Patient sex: M
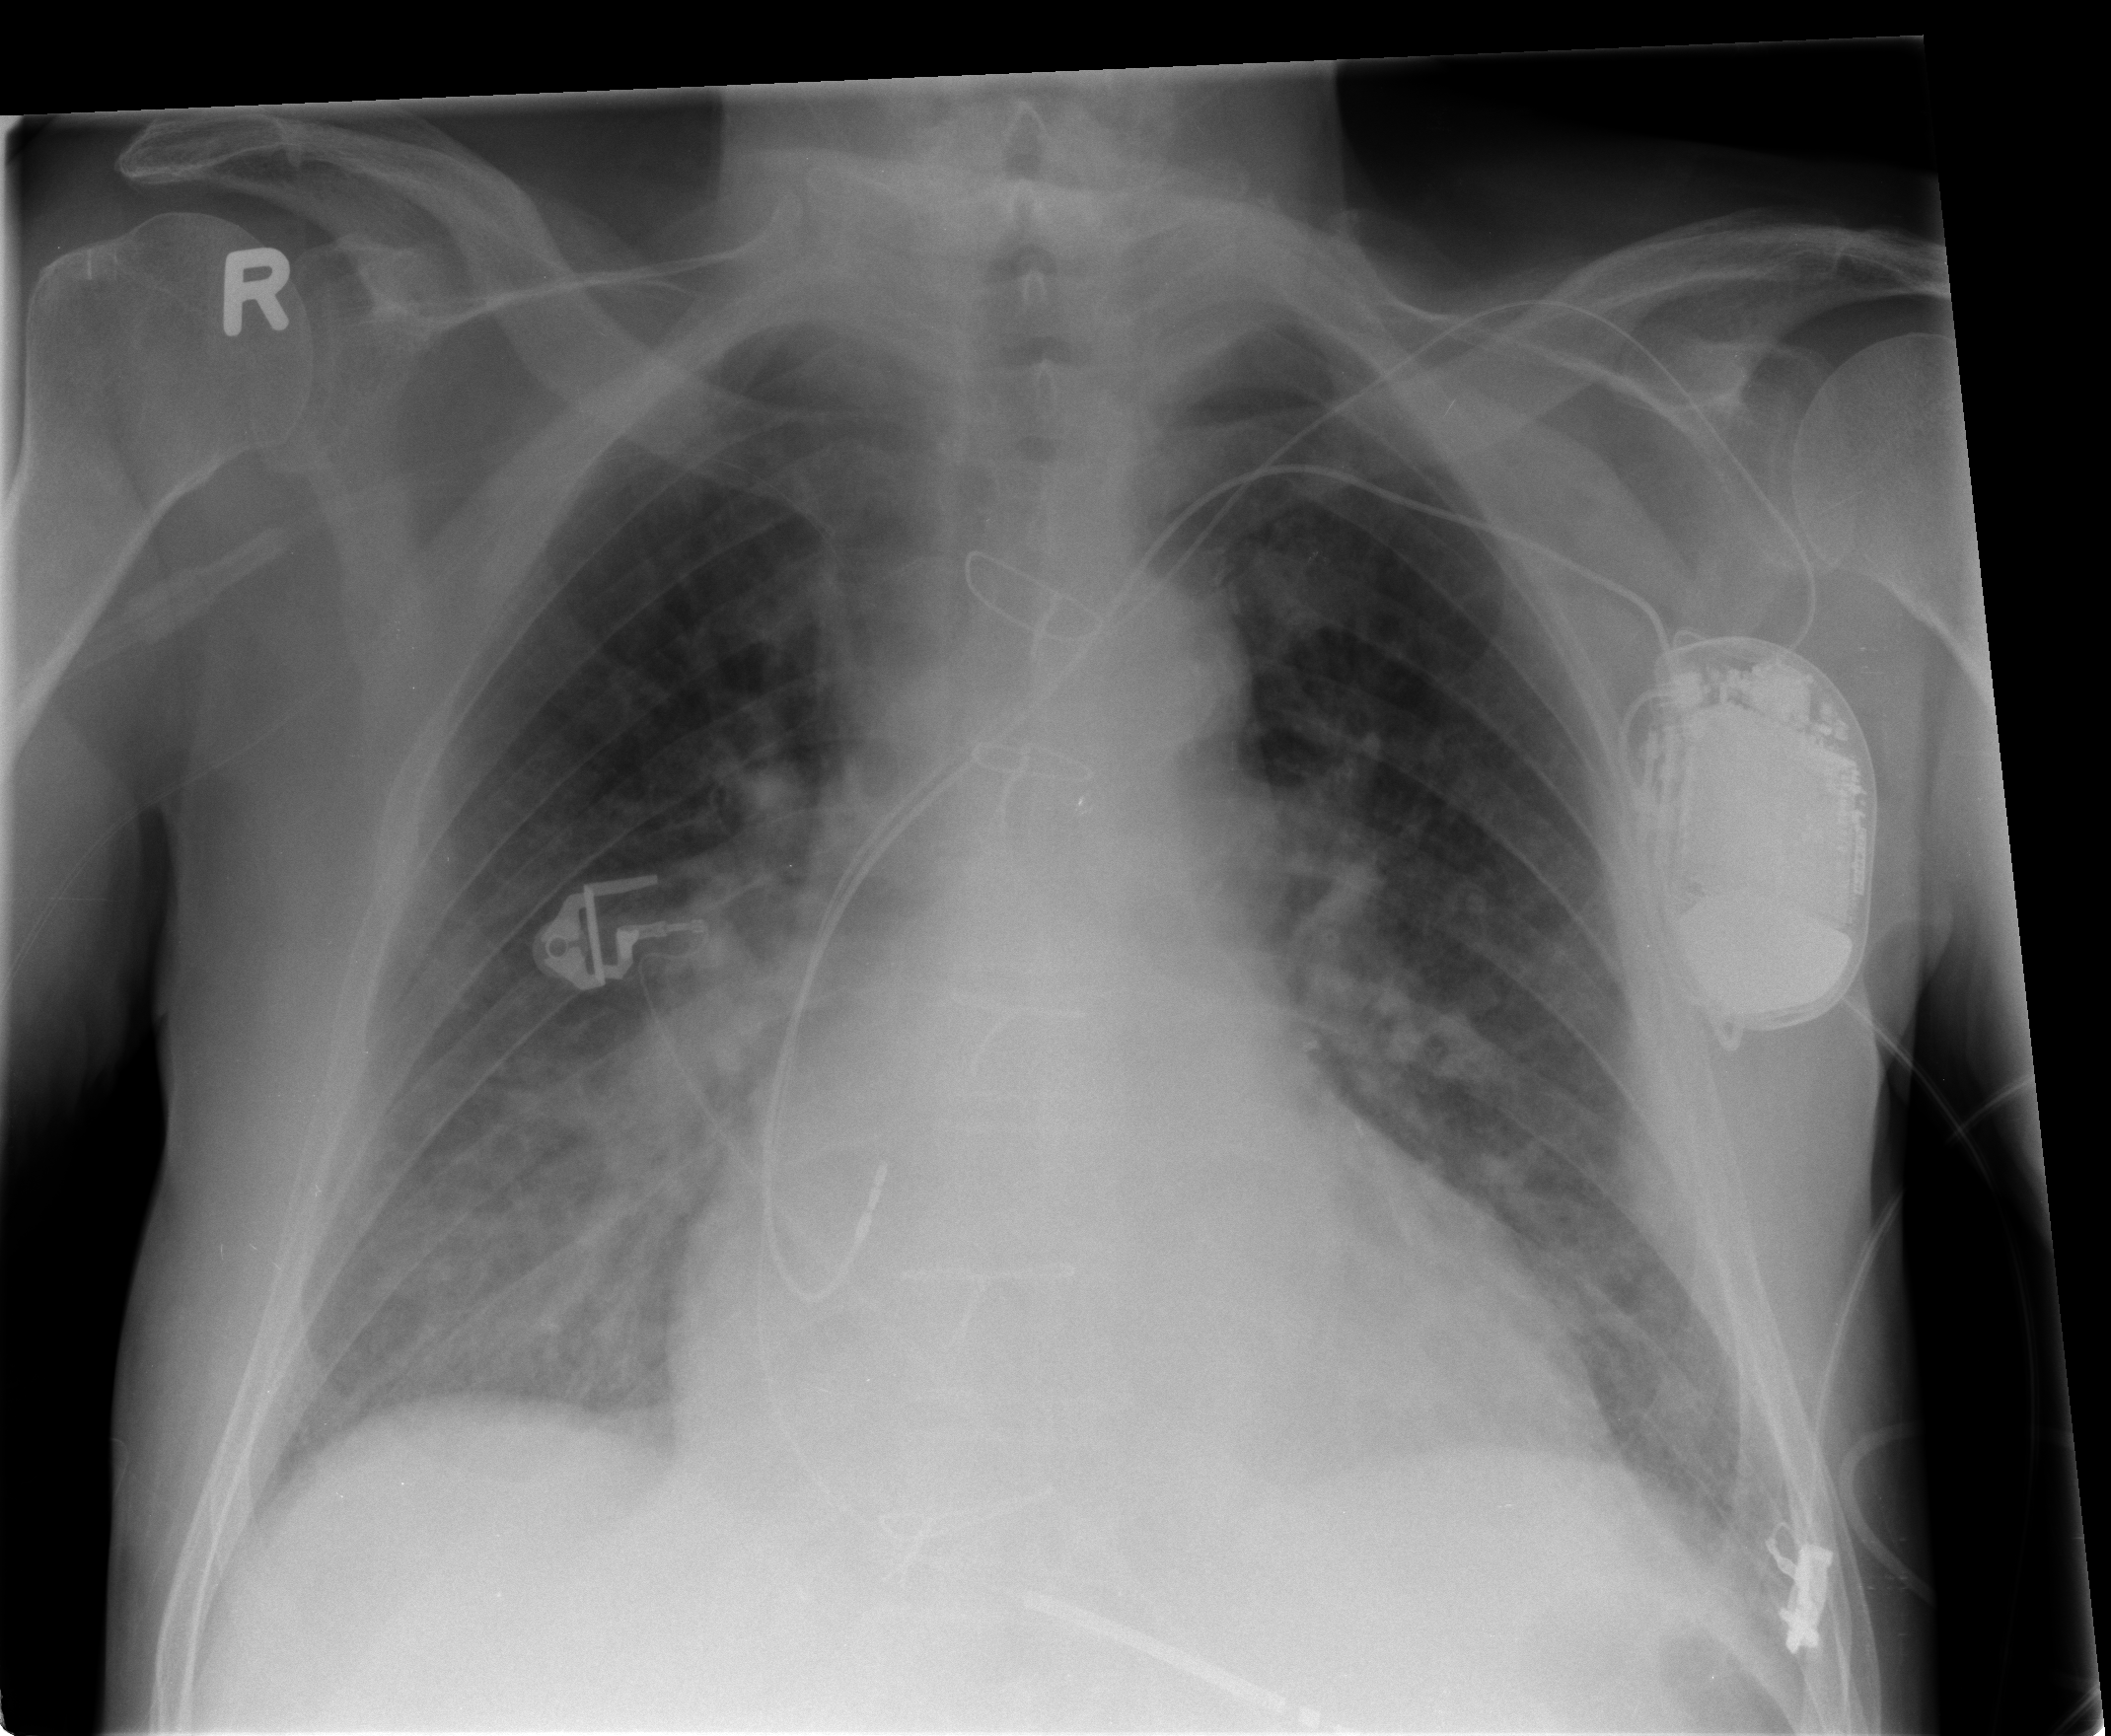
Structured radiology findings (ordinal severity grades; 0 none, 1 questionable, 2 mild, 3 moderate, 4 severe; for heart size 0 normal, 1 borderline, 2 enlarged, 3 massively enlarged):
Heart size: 2
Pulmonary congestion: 2
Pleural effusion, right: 2
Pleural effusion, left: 0
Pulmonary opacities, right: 3
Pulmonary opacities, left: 0
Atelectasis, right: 2
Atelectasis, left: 2